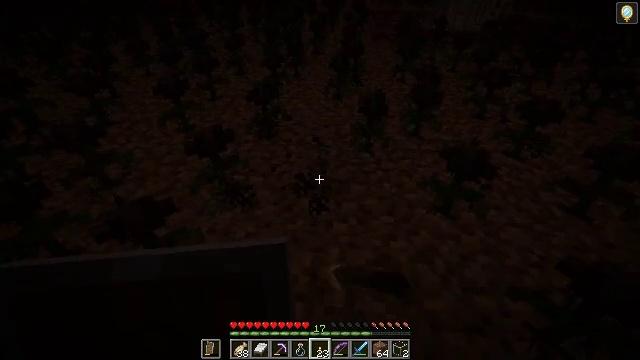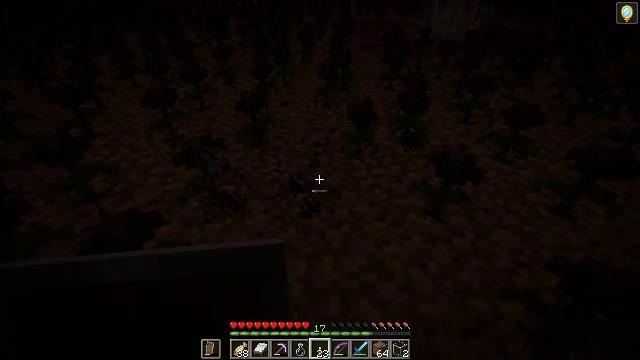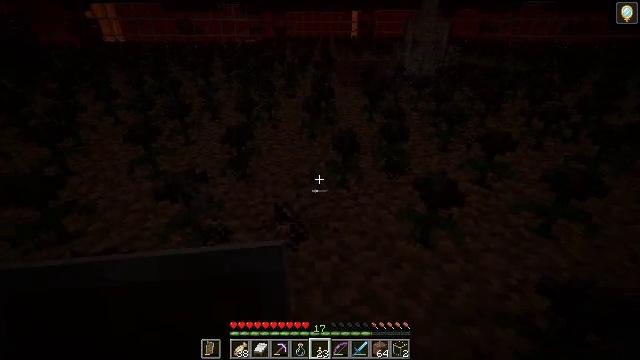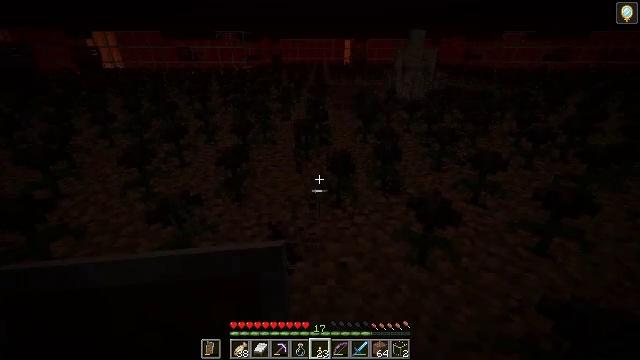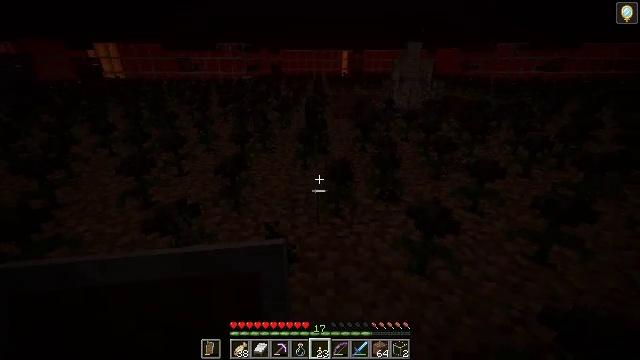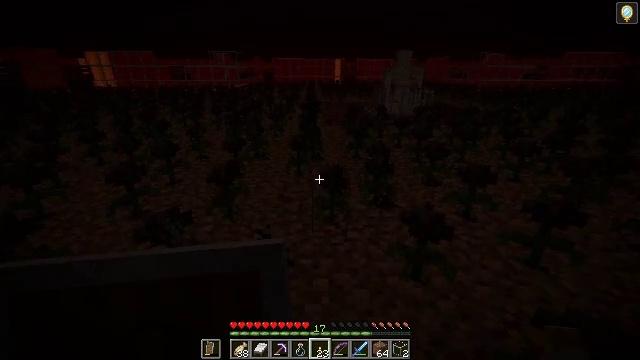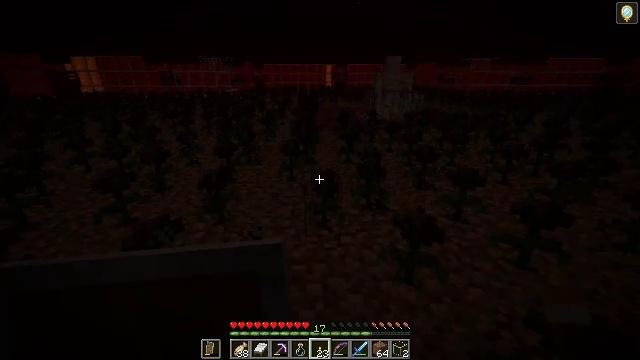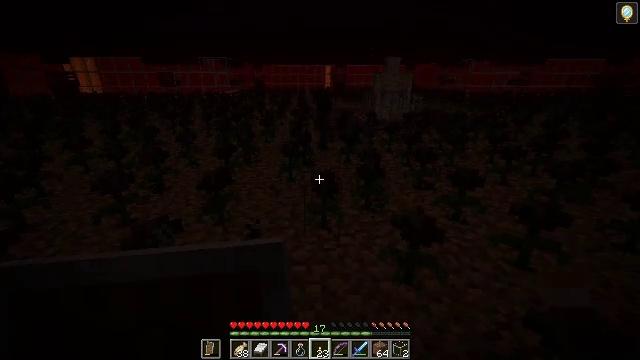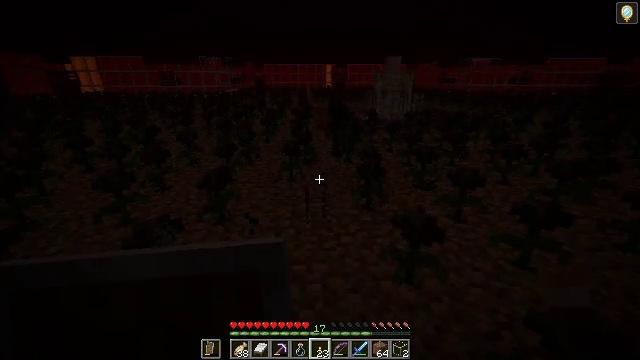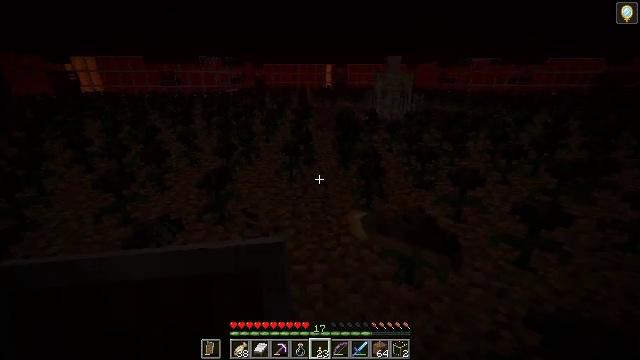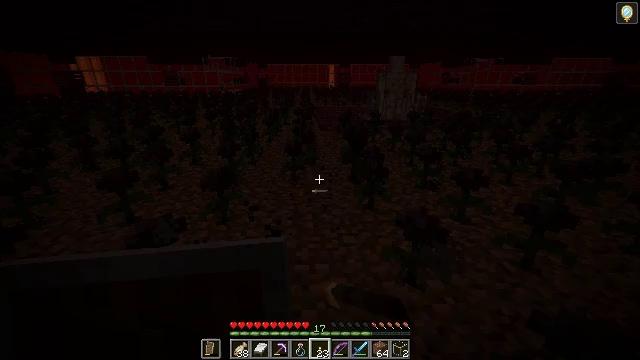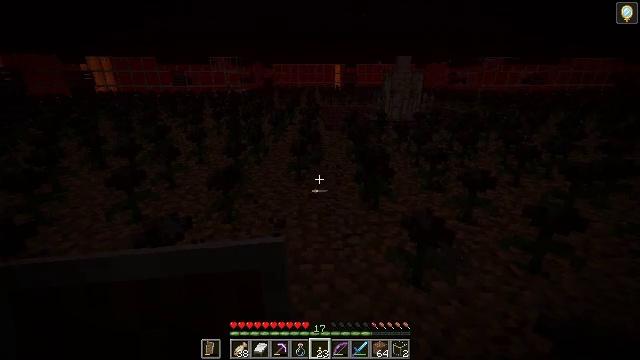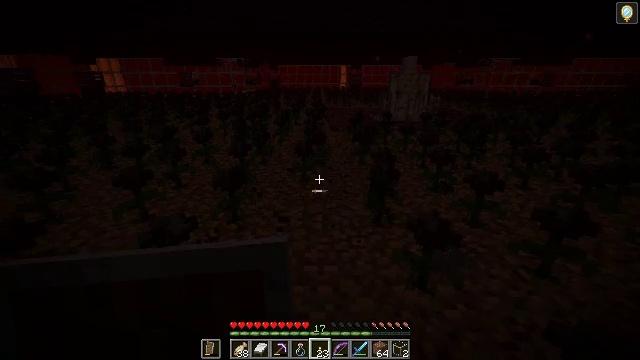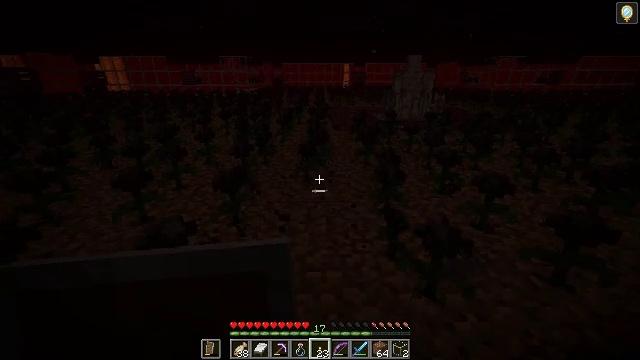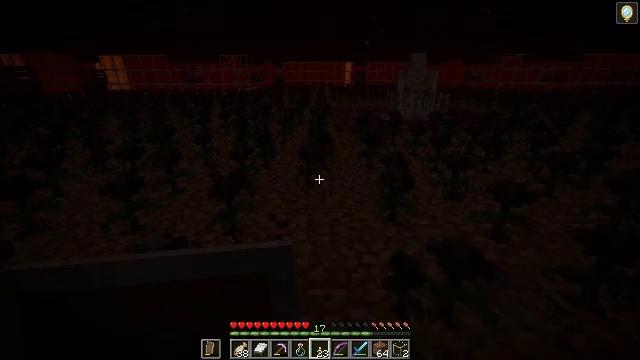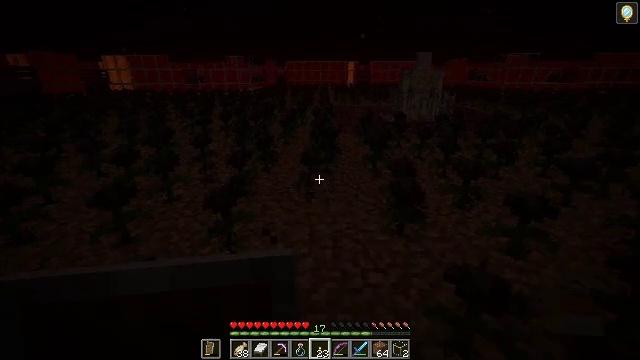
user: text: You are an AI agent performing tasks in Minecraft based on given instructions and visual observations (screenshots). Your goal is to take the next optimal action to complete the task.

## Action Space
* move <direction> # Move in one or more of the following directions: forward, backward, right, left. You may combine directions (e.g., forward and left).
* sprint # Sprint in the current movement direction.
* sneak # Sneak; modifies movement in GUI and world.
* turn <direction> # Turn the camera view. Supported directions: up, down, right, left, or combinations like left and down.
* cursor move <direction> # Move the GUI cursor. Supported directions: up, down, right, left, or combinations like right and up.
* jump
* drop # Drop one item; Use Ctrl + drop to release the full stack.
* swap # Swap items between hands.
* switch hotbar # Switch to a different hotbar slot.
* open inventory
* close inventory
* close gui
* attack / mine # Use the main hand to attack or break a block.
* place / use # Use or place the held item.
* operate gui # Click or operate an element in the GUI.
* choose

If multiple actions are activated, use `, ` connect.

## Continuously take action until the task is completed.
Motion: motion action
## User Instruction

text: Mine the wither rose for crafting.
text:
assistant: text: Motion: turn right and up
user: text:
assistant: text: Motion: turn right and up
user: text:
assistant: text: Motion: turn right and up
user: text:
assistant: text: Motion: turn up
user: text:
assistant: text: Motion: turn right and up
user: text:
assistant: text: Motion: turn right and up
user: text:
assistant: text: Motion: no_op
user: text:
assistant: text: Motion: attack / mine
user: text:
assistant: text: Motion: attack / mine
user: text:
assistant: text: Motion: no_op
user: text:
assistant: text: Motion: turn left
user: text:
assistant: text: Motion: move forward, turn left
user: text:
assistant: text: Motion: move forward
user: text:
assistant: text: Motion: move forward
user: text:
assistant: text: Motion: move forward
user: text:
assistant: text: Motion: move forward, attack / mine
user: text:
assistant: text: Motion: move forward, attack / mine
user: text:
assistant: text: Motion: move forward, attack / mine
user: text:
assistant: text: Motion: move forward, attack / mine
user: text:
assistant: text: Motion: move forward, attack / mine
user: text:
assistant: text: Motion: move forward, attack / mine
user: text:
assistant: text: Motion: move forward, attack / mine
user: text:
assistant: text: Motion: move forward, attack / mine
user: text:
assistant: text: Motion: move forward, attack / mine
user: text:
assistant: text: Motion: move forward, attack / mine
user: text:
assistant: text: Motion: move forward, attack / mine
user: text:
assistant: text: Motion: move forward, attack / mine
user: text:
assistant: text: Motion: move forward, attack / mine
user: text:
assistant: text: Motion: move forward, attack / mine
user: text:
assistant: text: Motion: move forward, attack / mine